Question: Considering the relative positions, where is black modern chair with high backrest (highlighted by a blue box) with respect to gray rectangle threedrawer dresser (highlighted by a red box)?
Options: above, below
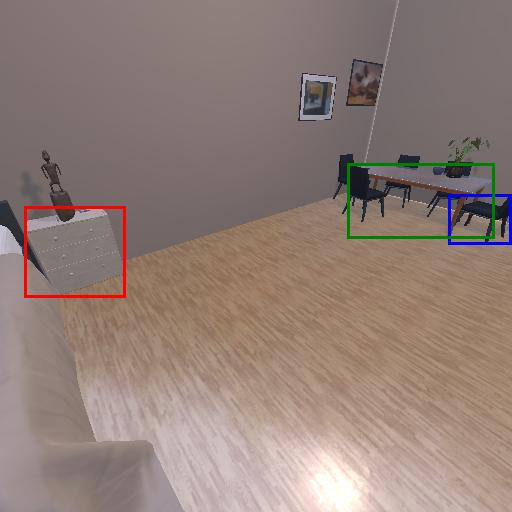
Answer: above